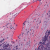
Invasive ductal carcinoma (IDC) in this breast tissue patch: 1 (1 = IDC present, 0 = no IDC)